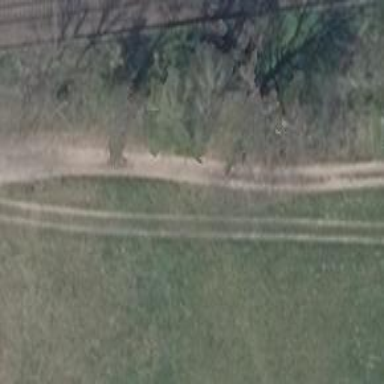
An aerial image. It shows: Path covered with grass.